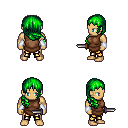
a pixel art fantasy rpg character, male body template, human, tanned skin, brown tunic, gold greaves, green right-swept hairstyle, white cloth bracers, dagger, four views (front, back, left, right), 2x2 character sprite sheet, small pixel art, hard edges, no anti-aliasing